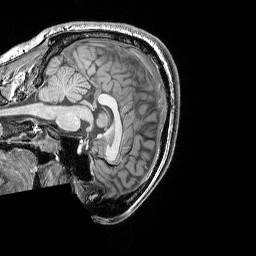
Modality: T1w
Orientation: sagittal
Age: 19
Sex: male
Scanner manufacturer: siemens
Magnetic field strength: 3 T
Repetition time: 1.9 s
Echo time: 0.00444 s